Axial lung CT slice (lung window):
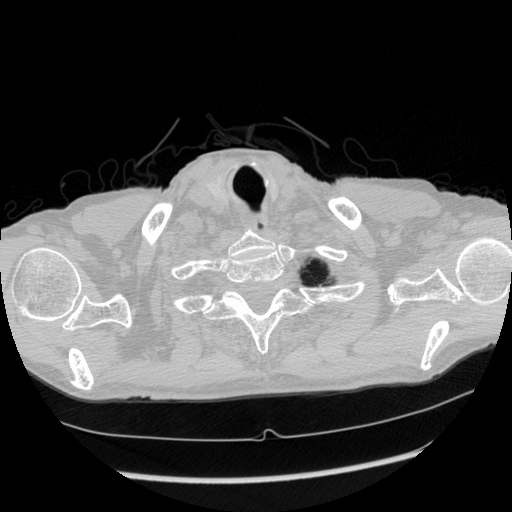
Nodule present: no